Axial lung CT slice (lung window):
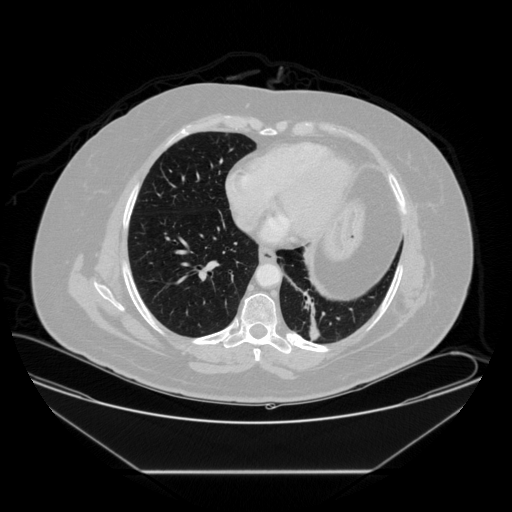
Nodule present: no